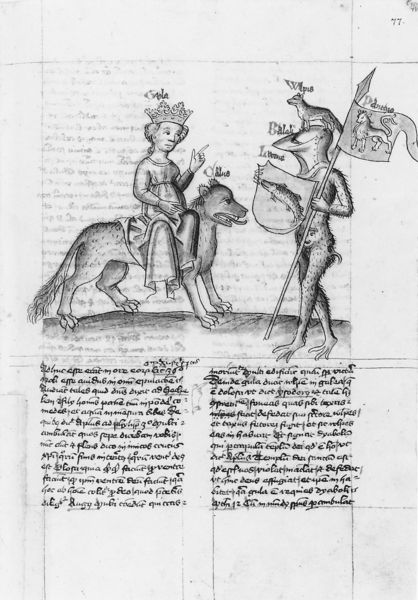
Titel: Sammelhandschrift
Künstler: Martinus Opifex
Standort: Herkunftsort: Regensburg (EU - D - B)
Institution: München, Bayerische Staatsbibliothek
Schlagwörter: wolf, frau, hund, krone, pferd, schrift, fahne, flagge, spalten, banner, könig, lanze, schild, buch, seite, illustration, text, helm, ritter, rüstung, buchseite, wappen, fisch, gestus, fuchs, teufel, mittelalter, fabelwesen, königin, löwe, bär, sper, buchmalerei, minnesang, 1200